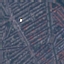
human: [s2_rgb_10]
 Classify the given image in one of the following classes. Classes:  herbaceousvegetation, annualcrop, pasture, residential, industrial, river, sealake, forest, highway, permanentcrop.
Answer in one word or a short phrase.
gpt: Residential